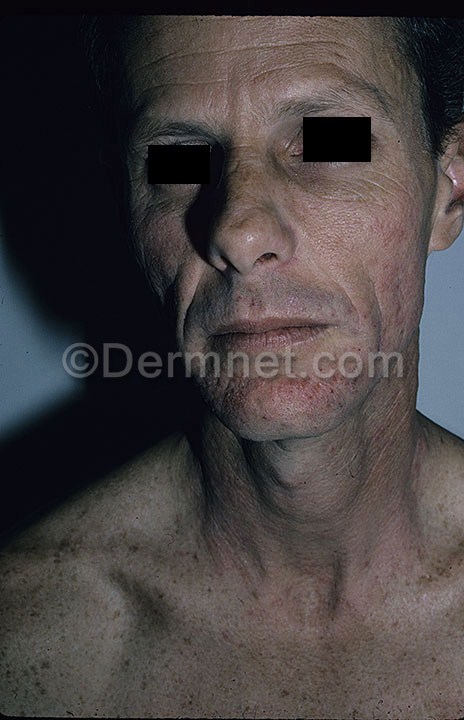
Disease: Poison Ivy Photos and other Contact Dermatitis